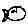
Label: fish